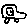
Label: car